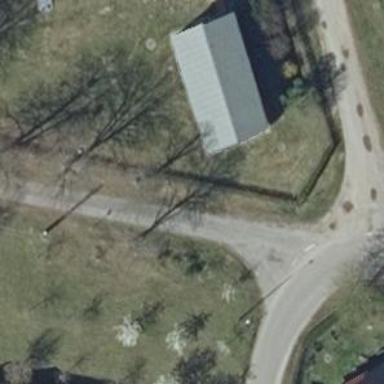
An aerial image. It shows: Asphalt road in residential area.